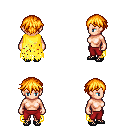
a pixel art fantasy rpg character, female body template, human, light skin, yellow tattered cape, red pants, light blonde short bangs hairstyle, ghillies, four views (front, back, left, right), 2x2 character sprite sheet, small pixel art, hard edges, no anti-aliasing